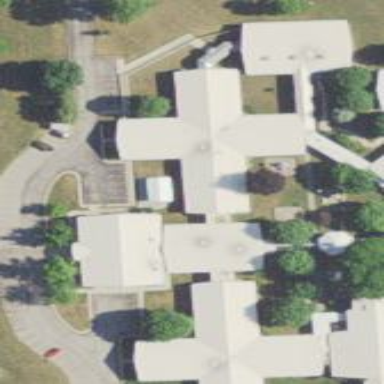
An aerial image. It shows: Hospice building providing healthcare services.